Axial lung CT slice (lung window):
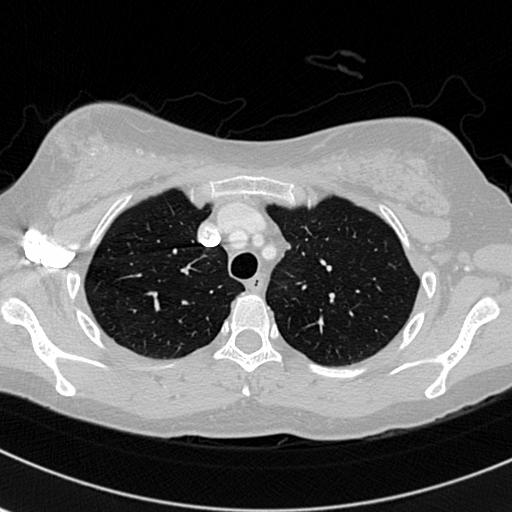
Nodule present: no